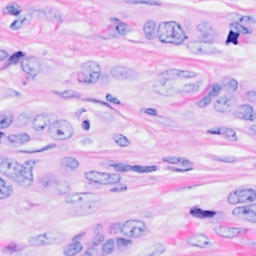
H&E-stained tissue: Breast